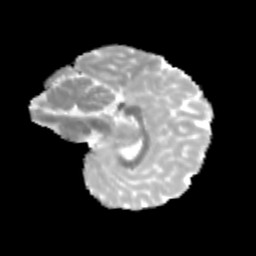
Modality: MD
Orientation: sagittal
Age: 13
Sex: female
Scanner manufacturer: siemens
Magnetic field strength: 3 T
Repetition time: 3.8 s
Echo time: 0.07 s